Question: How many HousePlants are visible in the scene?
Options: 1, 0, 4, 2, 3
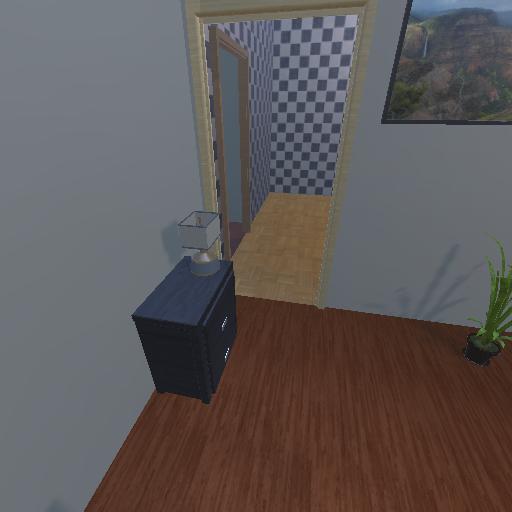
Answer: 1